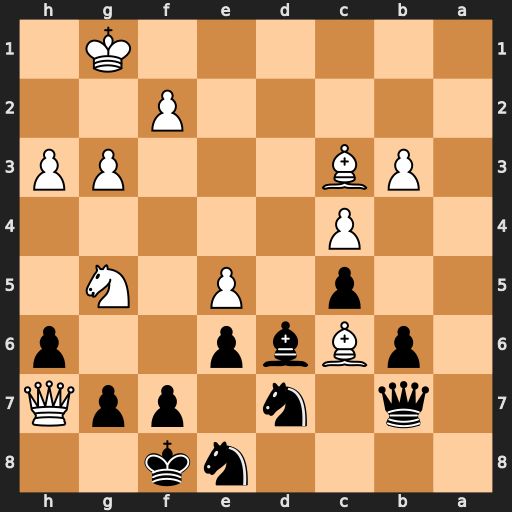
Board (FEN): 4nk2/1q1n1ppQ/1pBbp2p/2p1P1N1/2P5/1PB3PP/5P2/6K1
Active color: b
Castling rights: -
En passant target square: -
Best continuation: Qxc6 exd6 Qxd6